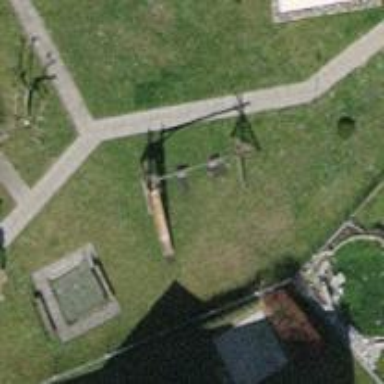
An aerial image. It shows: Playground with grass surface. The playground has play theme.